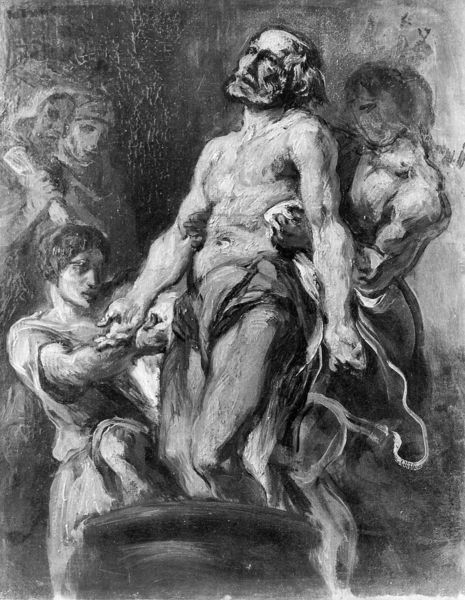
Titel: Seneca, Entwurf
Künstler: Eugène Delacroix
Schlagwörter: gemälde, körper, lendenschurz, mann, nackt, umhang, weiß, frauen, frau, grau, haar, schwarz, stützen, zeichnung, tuch, bart, halten, sockel, hände, haare, topf, monochrom, muskeln, nabel, waschen, torso, schwarzweiß, entwurf, kranker, opfer, bottich, kochtopf, kessel, glaze, federzeichnung, waschung, schmerzensmann, ecce homo